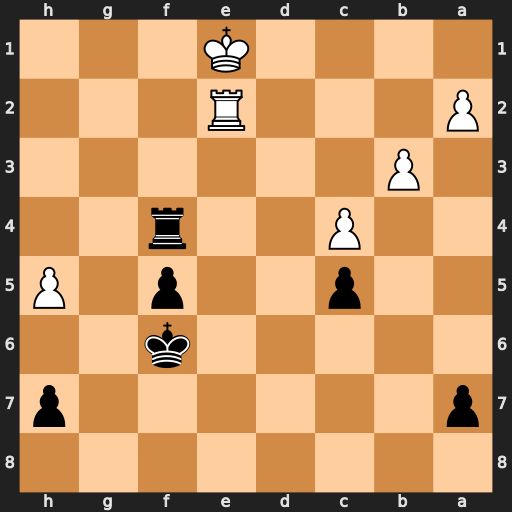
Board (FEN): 8/p6p/5k2/2p2p1P/2P2r2/1P6/P3R3/4K3
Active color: b
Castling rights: -
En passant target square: -
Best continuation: Re4 Rxe4 fxe4 b4 cxb4